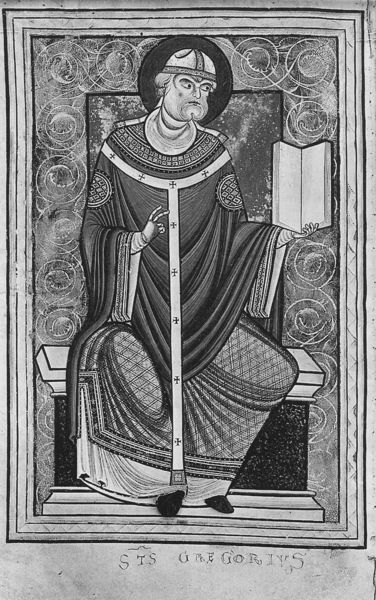
Titel: Episteln
Künstler: Gregor
Standort: Herkunftsort: Saint-Amand (EU - F)
Institution: Paris, Bibliothèque Nationale
Schlagwörter: gemälde, hand, kopf, mann, umhang, sitzen, finger, grau, hut, raum, schwarz, muster, bart, kappe, arme, bibel, falten, rahmen, ärmel, geistlicher, gewand, mantel, sitzend, beine, kopfbedeckung, lehne, bank, füsse, rand, könig, thron, buch, kreuz, wirbel, druck, schwarzweiss, text, prediger, heiligenschein, pfarrer, nimbus, mittelalter, priester, heiliger, mitra, gelehrter, sitzbank, ikone, mittelalterlich, ornat, georg, segensgestus, buchmalerei, evangelist, handgeste, kasel, st. gregorius, kirchliches gewand